Field crop: maize
Growth stage: 2
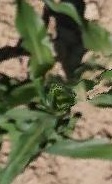
Species: maize